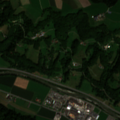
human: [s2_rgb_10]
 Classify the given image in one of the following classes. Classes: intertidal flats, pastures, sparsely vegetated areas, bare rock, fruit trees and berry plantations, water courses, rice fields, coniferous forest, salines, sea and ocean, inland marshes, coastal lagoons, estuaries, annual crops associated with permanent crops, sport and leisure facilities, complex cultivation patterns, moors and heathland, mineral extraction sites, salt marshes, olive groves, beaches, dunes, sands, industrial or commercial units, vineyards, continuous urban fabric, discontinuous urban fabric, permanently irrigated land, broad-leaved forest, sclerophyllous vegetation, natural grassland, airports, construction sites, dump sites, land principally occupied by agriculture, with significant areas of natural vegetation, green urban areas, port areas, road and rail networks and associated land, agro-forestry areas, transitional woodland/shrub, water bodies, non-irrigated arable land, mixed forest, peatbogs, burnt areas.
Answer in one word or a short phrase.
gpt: industrial or commercial units, non-irrigated arable land, broad-leaved forest, coniferous forest, mixed forest